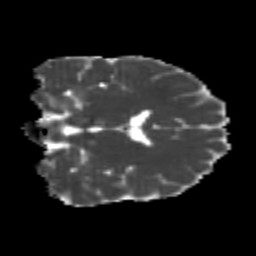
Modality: MD
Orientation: coronal
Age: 22
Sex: male
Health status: healthy
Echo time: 0.074 s